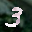
Label: 3